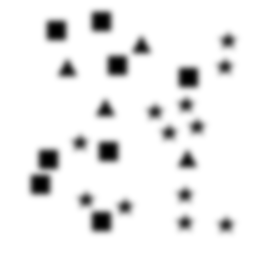
Squares: 8
Triangles: 4
Stars: 12
Total shapes: 24